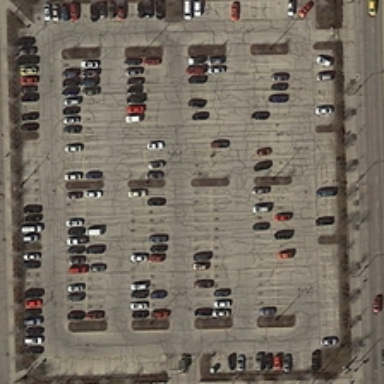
Many cars are parked in a parking lot .